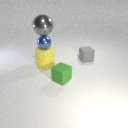
large yellow rubber cylinder below large gray metal sphere